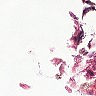
Metastatic tissue present: no